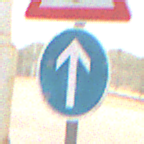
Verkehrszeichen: VorgeschriebeneFahrtrichtungGeradeaus
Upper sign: Lichtzeichenanlage
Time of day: MorningAfternoon
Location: Outdoor (Suburban)
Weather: PartlyCloudy
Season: NotSpecified
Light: Natural